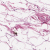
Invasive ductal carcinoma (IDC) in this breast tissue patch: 0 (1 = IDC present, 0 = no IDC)